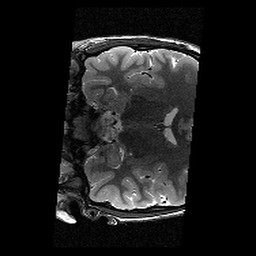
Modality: T2w
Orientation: coronal
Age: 12
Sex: female
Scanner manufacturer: siemens
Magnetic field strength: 3 T
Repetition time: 9.23 s
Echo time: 0.067 s